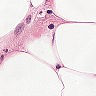
Metastatic tissue present: no